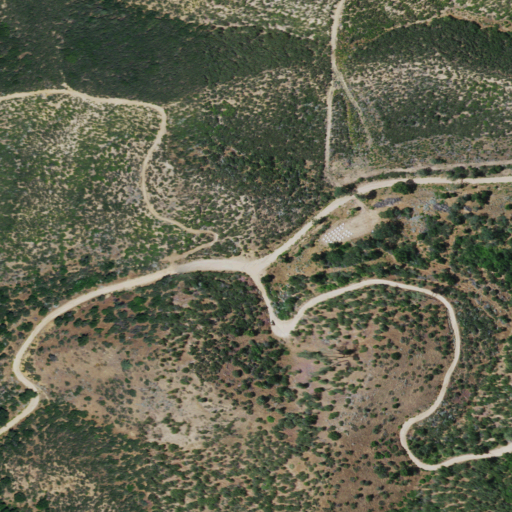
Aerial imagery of gap in California named La Panza Summit containing shrub, open development, and low intensity development